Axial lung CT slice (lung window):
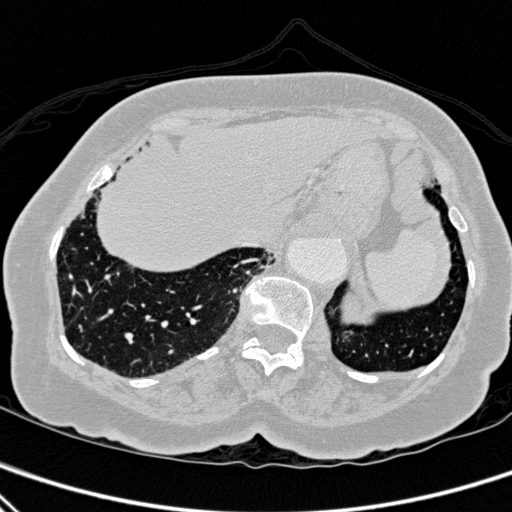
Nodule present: no